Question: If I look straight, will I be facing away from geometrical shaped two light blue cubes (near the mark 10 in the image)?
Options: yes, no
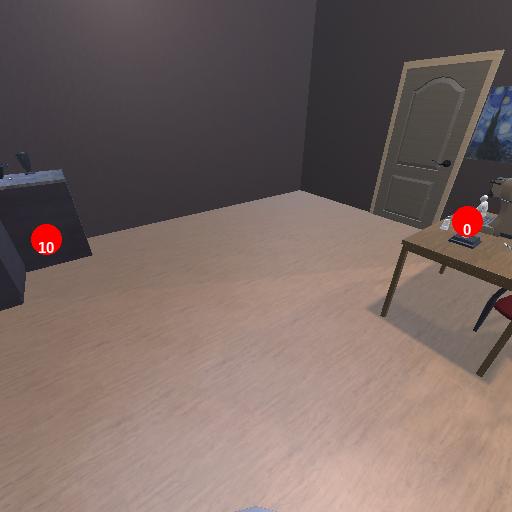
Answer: yes